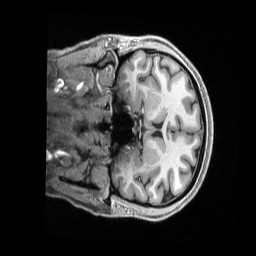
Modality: T1w
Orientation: coronal
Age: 32
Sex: female
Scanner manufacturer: siemens
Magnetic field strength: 3 T
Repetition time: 2.5 s
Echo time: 0.00296 s